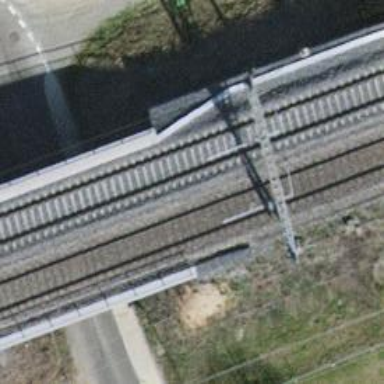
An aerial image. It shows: Bridge with electrified railway tracks featuring contact line.